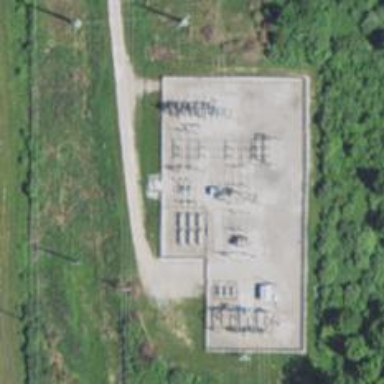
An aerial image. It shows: Switch used for power control.